Question: I have a form whose HTML I cannot alter. This solution must be pure css.
I have created a jsfiddle for this issue here: <URL>
Narrow your browser with the fiddle open until the help text breaks a line, as in the image below:

Those italic help texts on "packs" and "is active" are breaking, and when they do the remainder jumps all the way down to the next available space, aka below the entire line. How can I make it so that they align with themselves? In other words, in the case of the "packs" text in the image, "If" should be aligned with "associated."
My first instinct was to simply give those spans 'display: inline-block' - because in my mind they would then be in a block that is only as wide as the remaining space - but you can plug that into the fiddle and watch it fail.
HTML and CSS for the fiddle-averse:
'''
form p {
padding: 8px 0px 8px 0px;
}
form td {
padding: 8px 0px 8px 0px;
}
label {
display: inline-block;
padding-right: 10px;
text-align: right;
width: 125px;
}
input,
select,
textarea {
box-sizing: content-box;
padding: 5px;
width: 300px;
border: 1px solid #DD660E;
background-color: #fffae7;
}
form span {
font-size: .75em;
font-style: italic;
}
/*submit buttons*/
form > input:last-child {
width: 100px;
}
#id_is_active {
width: 20px !important;
}
'''
'''
<form action="/deck/bg-dredge/" method="post">
<p>
<label for="id_name">Name:</label>
<input id="id_name" maxlength="40" name="name" type="text" value="BG Dredge">
</p>
<p>
<label for="id_format">Format:</label>
<select id="id_format" name="format">
<option value="MODERN" selected="selected">Modern</option>
<option value="STANDARD">Standard</option>
<option value="LEGACY">Legacy</option>
<option value="VINTAGE">Vintage</option>
<option value="BLOCK">Block</option>
</select>
</p>
<p>
<label for="id_type">Type:</label>
<select id="id_type" name="type">
<option value="CONSTRUCTED" selected="selected">Constructed</option>
<option value="DRAFT">Draft</option>
<option value="SEALED">Sealed</option>
<option value="COMMANDER">Commander</option>
</select>
</p>
<p>
<label for="id_packs">Packs:</label>
<input id="id_packs" maxlength="20" name="packs" type="text" value="Unlimited"> <span class="helptext">If Block, Sealed, or Draft, note the associated packs/block</span>
</p>
<p>
<label for="id_deck_list">Deck list:</label>
<textarea cols="40" id="id_deck_list" name="deck_list" rows="10"></textarea>
</p>
<p>
<label for="id_is_active">Is active:</label>
<input checked="checked" id="id_is_active" name="is_active" type="checkbox"> <span class="helptext">Check to hide deck from your All Active Decks view and Registration Selector. Useful for "hiding" old or one-time limited decks.</span>
</p>
<input type="submit" value="Update Deck">
</form>
'''
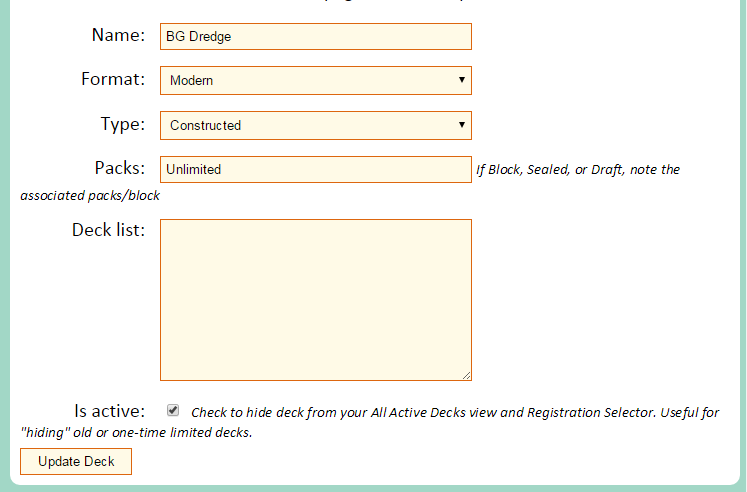
Answer: Based on <URL> in your other question, you can add
'''
form > p > select,
form > p > textarea,
form > p > input {
float: left;
}
form > p > span {
display: block;
overflow: hidden;
}
'''
'''
form {
display: table;
width: 100%;
}
form > p {
display: table-row;
}
form > p > label {
display: table-cell;
text-align: right;
vertical-align: top;
width: 0;
}
form > p > input[type="checkbox"] {
float: left;
}
form > p > select,
form > p > textarea,
form > p > input[type="text"] {
width: 300px;
box-sizing: border-box;
float: left;
}
form > p > span {
font-style: italic;
font-size: 80%;
display: block;
overflow: hidden;
}
'''
'''
<form>
<p>
<label for="id_name">Name:</label>
<input id="id_name" maxlength="40" name="name" type="text" />
</p>
<p>
<label for="id_format">Format:</label>
<select id="id_format" name="format"></select>
</p>
<p>
<label for="id_type">Type:</label>
<select id="id_type" name="type"></select>
</p>
<p>
<label for="id_packs">Packs:</label>
<select id="id_packs" name="packs"></select>
<span>If Block, Sealed, or draft, note the associated packs/block</span>
</p>
<p>
<label for="id_decklist">Decklist:</label>
<textarea id="id_decklist" name="decklist"></textarea>
</p>
<p>
<label for="id_inactive">Inactive:</label>
<input type="checkbox" id="id_inactive" name="inactive" />
<span>Check to hide deck from your All Active Decks view and Registration Selector. Useful for "hiding" old or one-time limited decks.</span>
</p>
</form>
'''
Similarly, in your current code, you can add
'''
form p {
overflow: hidden;
}
label,
input, select, textarea {
float: left;
}
form span {
display: block;
overflow: hidden;
}
'''
'''
form p {
padding: 8px 0px 8px 0px;
overflow: hidden;
}
form td {
padding: 8px 0px 8px 0px;
}
label {
padding-right: 10px;
text-align: right;
width: 125px;
float: left;
}
input,
select,
textarea {
box-sizing: content-box;
padding: 5px;
width: 300px;
border: 1px solid #DD660E;
background-color: #fffae7;
float: left;
}
form span {
font-size: .75em;
font-style: italic;
display: block;
overflow: hidden;
}
/*submit buttons*/
form > input:last-child {
width: 100px;
}
#id_is_active {
width: 20px !important;
}
'''
'''
<form action="/deck/bg-dredge/" method="post">
<p>
<label for="id_name">Name:</label>
<input id="id_name" maxlength="40" name="name" type="text" value="BG Dredge">
</p>
<p>
<label for="id_format">Format:</label>
<select id="id_format" name="format">
<option value="MODERN" selected="selected">Modern</option>
<option value="STANDARD">Standard</option>
<option value="LEGACY">Legacy</option>
<option value="VINTAGE">Vintage</option>
<option value="BLOCK">Block</option>
</select>
</p>
<p>
<label for="id_type">Type:</label>
<select id="id_type" name="type">
<option value="CONSTRUCTED" selected="selected">Constructed</option>
<option value="DRAFT">Draft</option>
<option value="SEALED">Sealed</option>
<option value="COMMANDER">Commander</option>
</select>
</p>
<p>
<label for="id_packs">Packs:</label>
<input id="id_packs" maxlength="20" name="packs" type="text" value="Unlimited"> <span class="helptext">If Block, Sealed, or Draft, note the associated packs/block</span>
</p>
<p>
<label for="id_deck_list">Deck list:</label>
<textarea cols="40" id="id_deck_list" name="deck_list" rows="10"></textarea>
</p>
<p>
<label for="id_is_active">Is active:</label>
<input checked="checked" id="id_is_active" name="is_active" type="checkbox"> <span class="helptext">Check to hide deck from your All Active Decks view and Registration Selector. Useful for "hiding" old or one-time limited decks.</span>
</p>
<input type="submit" value="Update Deck">
</form>
'''
The solution uses 'float: left' to make the 'span's flow along the right side of the 'label's and the form controls.
This is explained in the <URL>:
> A float is a box that is shifted to the left or right on the current
line. The most interesting characteristic of a float (or "floated" or
"floating" box) is that content may flow along its side (or be
prohibited from doing so by the 'clear' property). Content flows down
the right side of a left-floated box and down the left side of a
right-floated box.
See the following schematic example:
'''
.wrapper {
font-size: 2em;
line-height: 1.5em;
border: 5px solid;
}
.float1 {
float: left;
height: 4em;
background: green;
}
.float2 {
float: left;
height: 1.5em;
background: red;
}
.block {
display: block;
height: 3em;
background: blue;
}
'''
'''
<div class="wrapper">
<div class="float1">Float 1</div>
<div class="float2">Float 2</div>
<div class="block">Block<br />Block</div>
</div>
'''
However, this is much similar to the current situation you want to avoid!
But the trick is
> The border box of a table, a block-level replaced element, or an
element in the normal flow that establishes a new block formatting
context (such as an element with 'overflow' other than 'visible') must
not overlap the margin box of any floats in the same block formatting
context as the element itself.
Then, using 'overflow: hidden', now we have
'''
.wrapper {
font-size: 2em;
line-height: 1.5em;
border: 5px solid;
}
.float1 {
float: left;
height: 4em;
background: green;
}
.float2 {
float: left;
height: 1.5em;
background: red;
}
.block {
display: block;
height: 3em;
overflow: hidden;
background: blue;
}
'''
'''
<div class="wrapper">
<div class="float1">Float 1</div>
<div class="float2">Float 2</div>
<div class="block">Block<br />Block</div>
</div>
'''
But wait! In case any of the floated elements is taller than the element that flows along their side, they will overflow the parent!
To avoid this, we must clear the float. One way is adding 'overflow: hidden' to the parent.
Finally, we have the desired behavior:
'''
.wrapper {
font-size: 2em;
line-height: 1.5em;
overflow: hidden;
border: 5px solid;
}
.float1 {
float: left;
height: 4em;
background: green;
}
.float2 {
float: left;
height: 1.5em;
background: red;
}
.block {
display: block;
height: 3em;
overflow: hidden;
background: blue;
}
'''
'''
<div class="wrapper">
<div class="float1">Float 1</div>
<div class="float2">Float 2</div>
<div class="block">Block<br />Block</div>
</div>
'''